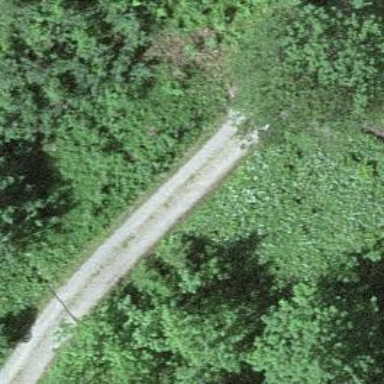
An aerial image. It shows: Gravel track with grade2 tracktype.